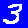
Digit: 3